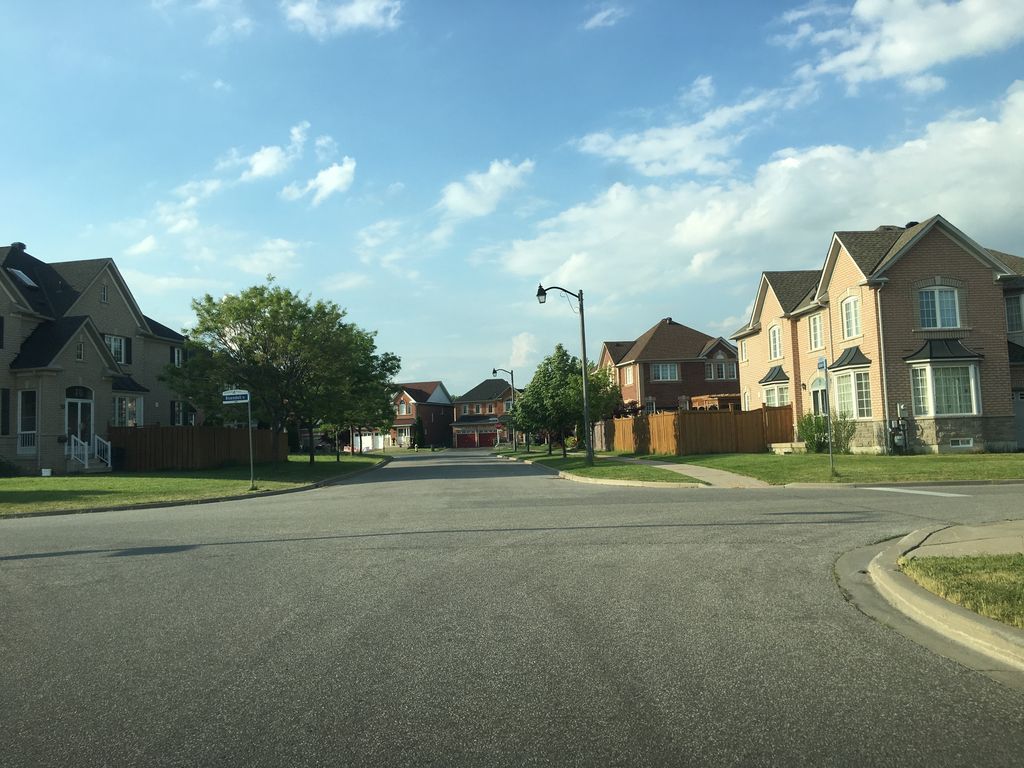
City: toronto